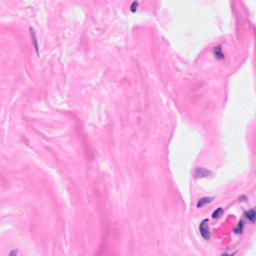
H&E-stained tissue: Breast